Field crop: maize
Growth stage: 2
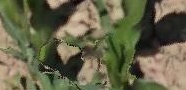
Species: maize